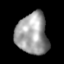
Tissue: lung
Cell type: Others
Senescence score: 0.1846
Nuclear area (px): 1277
Mean DAPI intensity: 157.493